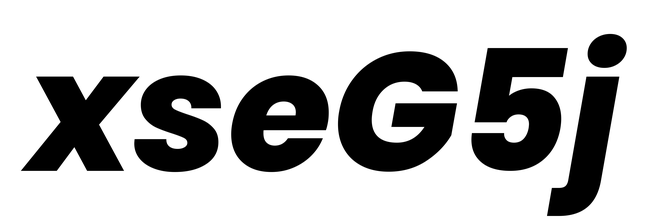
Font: Poppins-ExtraBoldItalic